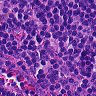
Metastatic tissue present: no